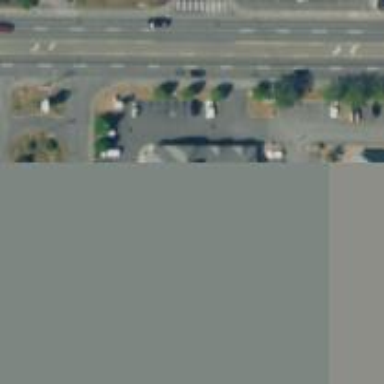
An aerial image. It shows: Convenience shop.